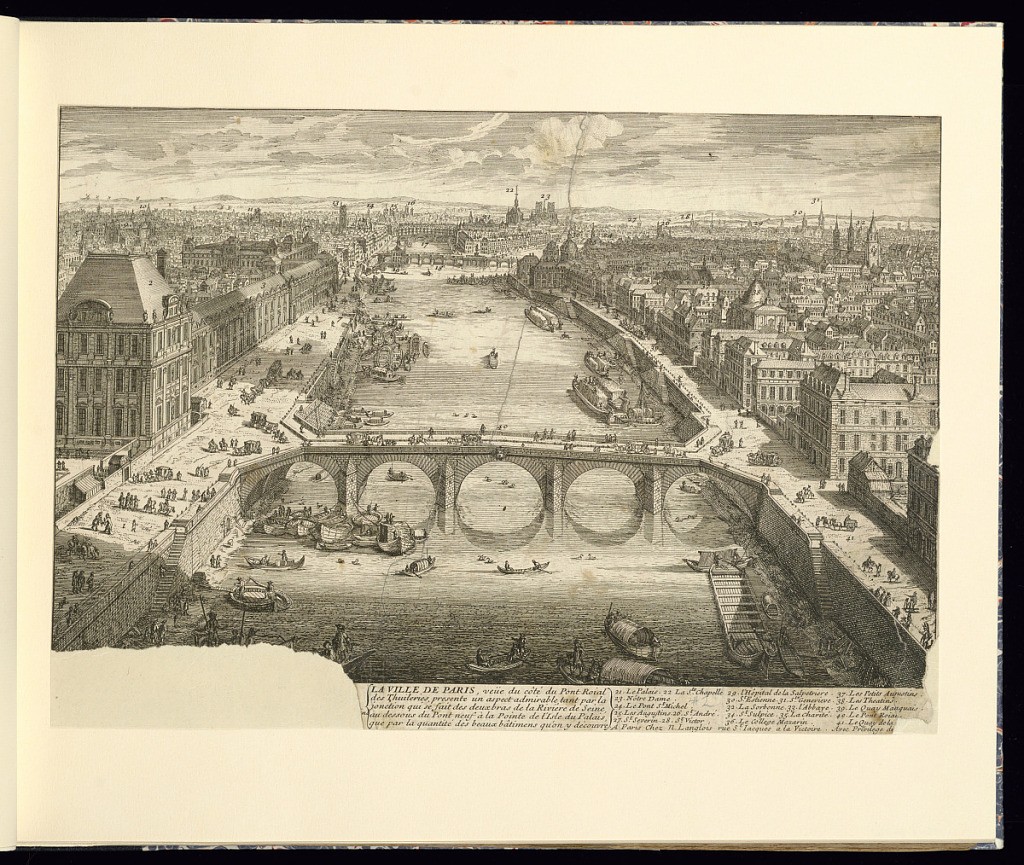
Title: LA VILLE DE PARIS
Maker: Gabriel Perelle, French, 1604–1677
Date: late 17th century
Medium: Etching on laid paper
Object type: Print
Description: View of Paris from above, with the Pont Royal in the foreground, and the river Seine in the center - many boats, buildings lining the river, and figures on the bridge, in the streets, and in boats and carriages. Many buildings are numbered with a legend below. A section of the plate in the lower left is missing.